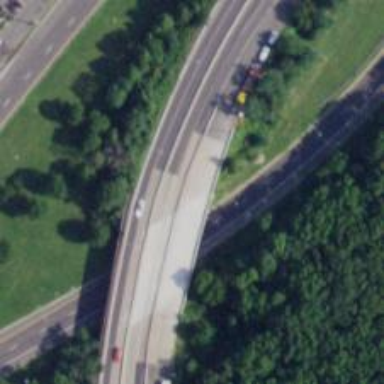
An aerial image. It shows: Urban freeway expressway bridge crossing over the motorway.